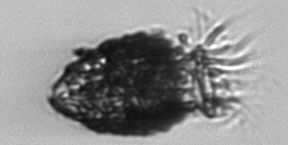
Label: Stenosemella_pacifica